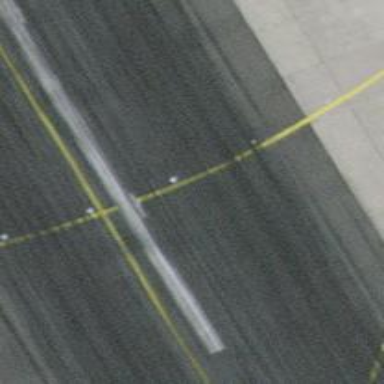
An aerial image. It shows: Image of taxiway at airport.